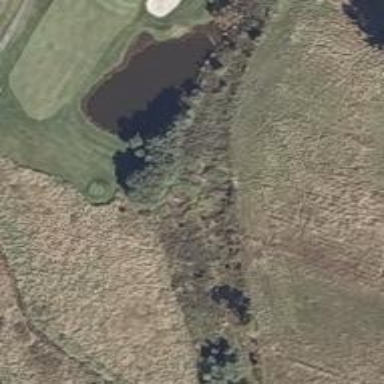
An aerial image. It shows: Water hazard on golf course. The hazard is natural water feature.